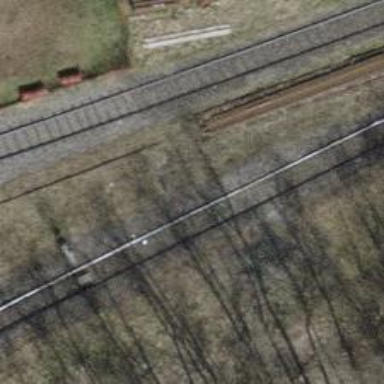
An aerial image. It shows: Railway switch.